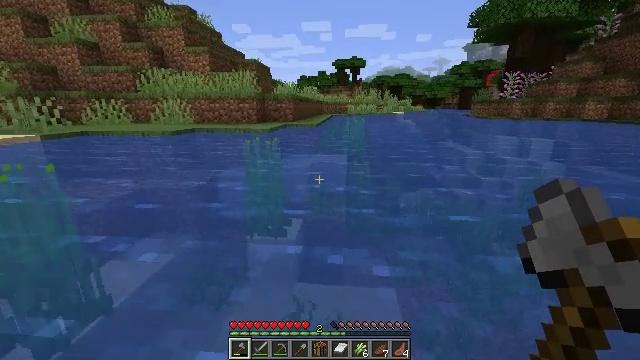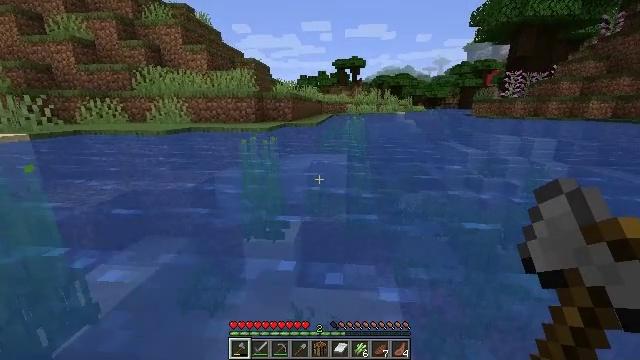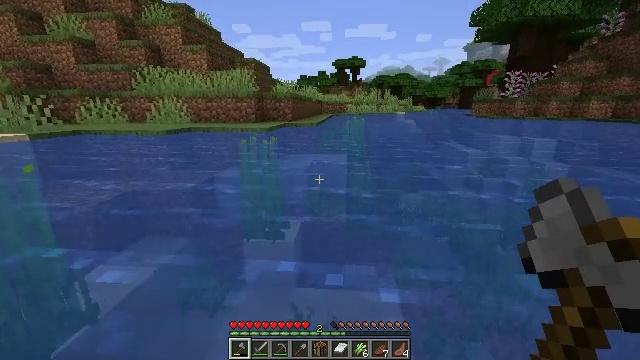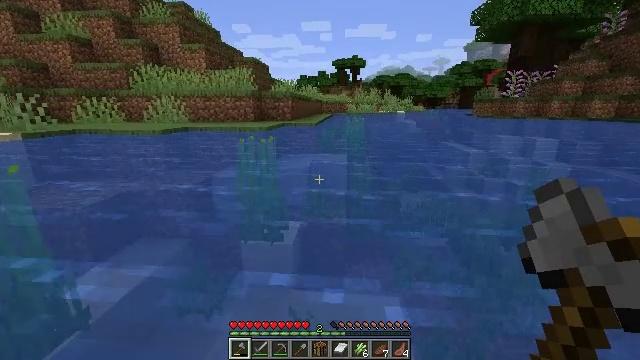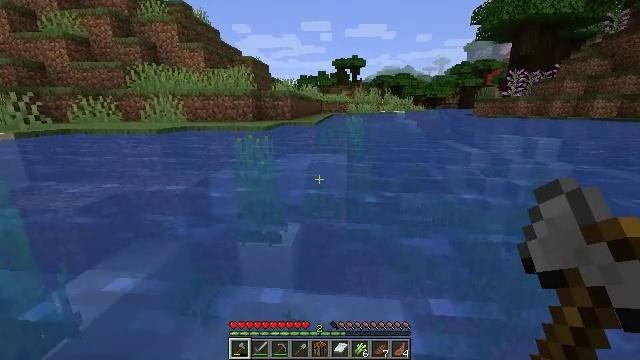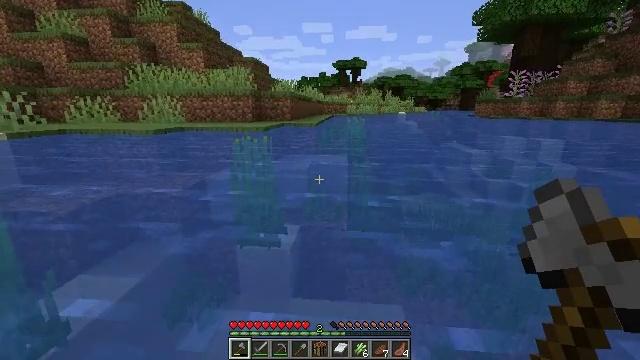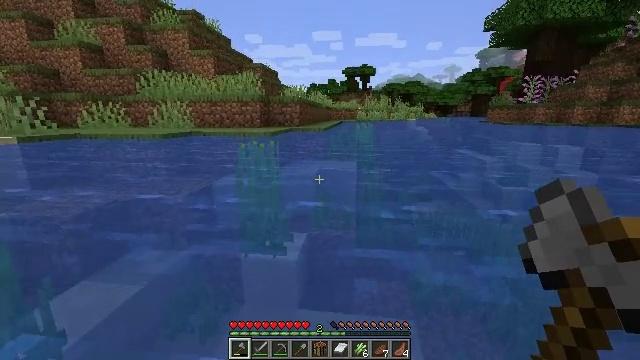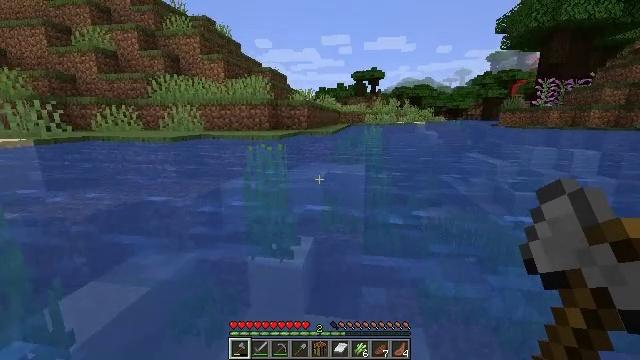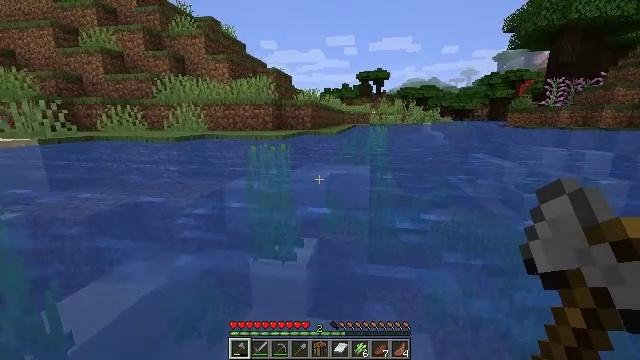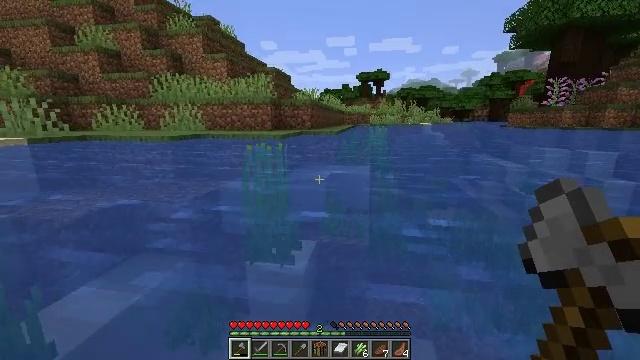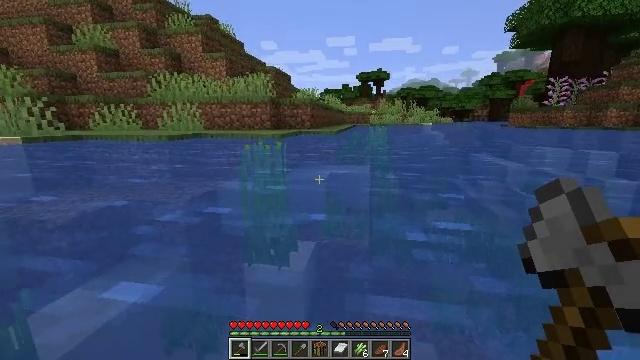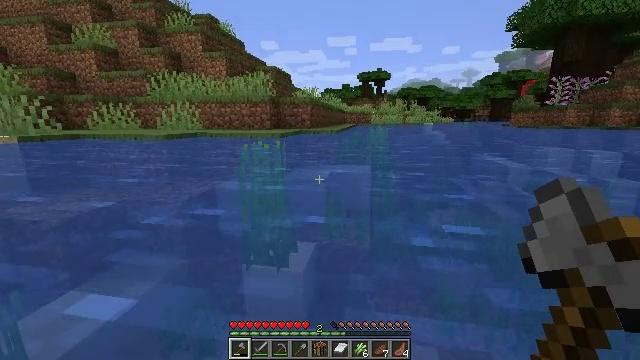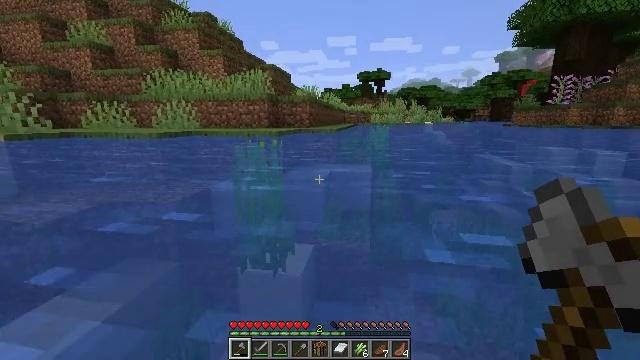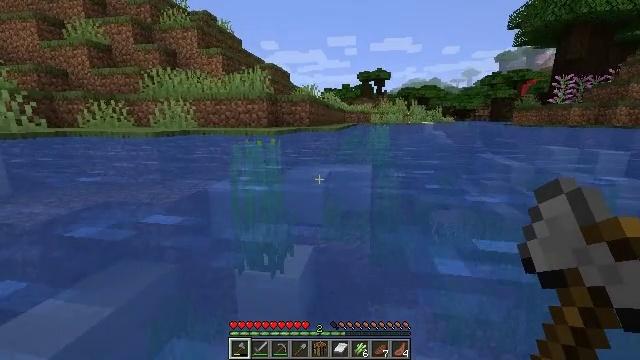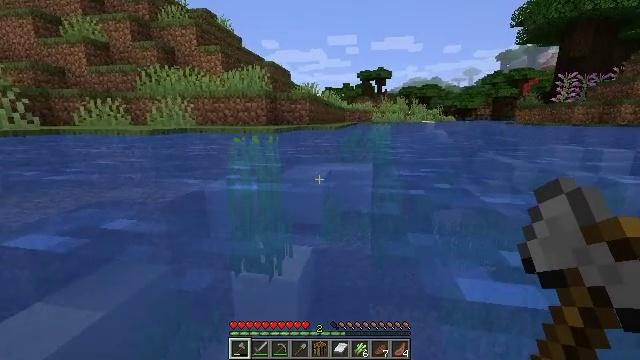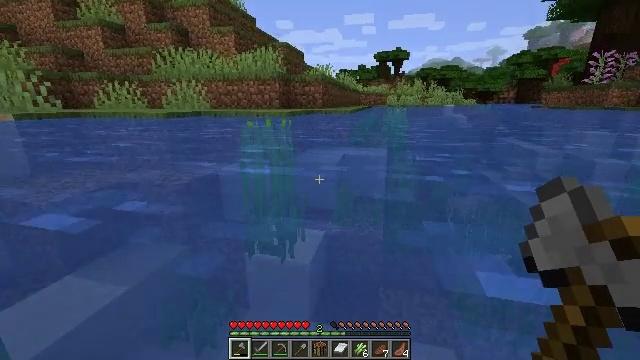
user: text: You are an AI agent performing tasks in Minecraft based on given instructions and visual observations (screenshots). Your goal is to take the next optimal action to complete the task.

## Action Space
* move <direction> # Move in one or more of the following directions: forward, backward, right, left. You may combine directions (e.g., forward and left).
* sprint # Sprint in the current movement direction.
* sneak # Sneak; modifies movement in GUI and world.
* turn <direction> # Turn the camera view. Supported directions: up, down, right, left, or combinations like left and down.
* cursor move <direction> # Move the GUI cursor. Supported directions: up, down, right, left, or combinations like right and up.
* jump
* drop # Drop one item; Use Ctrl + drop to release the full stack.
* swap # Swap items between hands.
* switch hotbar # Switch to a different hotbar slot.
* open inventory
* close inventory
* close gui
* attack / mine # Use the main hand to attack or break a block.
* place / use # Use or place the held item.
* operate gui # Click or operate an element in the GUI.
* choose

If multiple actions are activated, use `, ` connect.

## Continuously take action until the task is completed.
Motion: motion action
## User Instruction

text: Gather tall seagrass in the sea.
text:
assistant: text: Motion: move forward
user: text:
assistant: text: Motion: move forward
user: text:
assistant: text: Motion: move forward
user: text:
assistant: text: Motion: move forward
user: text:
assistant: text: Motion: move forward
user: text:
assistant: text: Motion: move forward, turn left and up
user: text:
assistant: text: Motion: move forward, turn left
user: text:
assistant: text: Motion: move forward, turn left
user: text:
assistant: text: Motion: move forward
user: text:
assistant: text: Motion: move forward
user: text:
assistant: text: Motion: move forward
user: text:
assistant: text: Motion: move forward
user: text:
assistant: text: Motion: move forward
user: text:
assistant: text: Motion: move forward
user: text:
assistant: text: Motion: move forward, turn left and down
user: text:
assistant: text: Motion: move forward, turn left and down
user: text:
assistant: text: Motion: move forward, turn left
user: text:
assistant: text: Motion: move forward, turn left
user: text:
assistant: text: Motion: move forward, turn left
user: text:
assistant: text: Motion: move forward
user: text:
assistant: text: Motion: move forward
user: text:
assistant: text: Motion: move forward
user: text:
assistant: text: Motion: move forward
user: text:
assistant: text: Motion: move forward
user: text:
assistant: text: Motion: move forward
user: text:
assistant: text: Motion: move forward
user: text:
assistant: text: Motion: move forward, turn down
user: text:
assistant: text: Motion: move forward, turn down, attack / mine
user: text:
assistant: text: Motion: move forward, attack / mine
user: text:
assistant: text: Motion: move forward, attack / mine